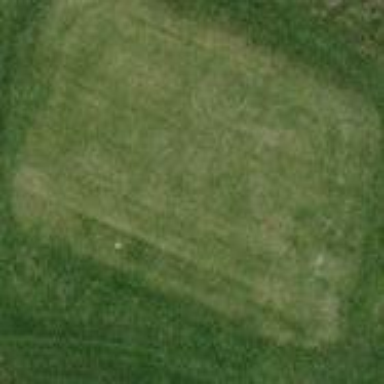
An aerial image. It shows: Grass area designated as golf tee.